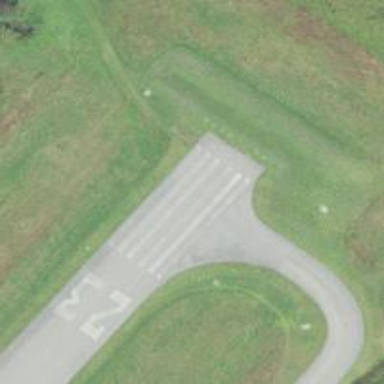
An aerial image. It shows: Runway surface made of asphalt at airport.